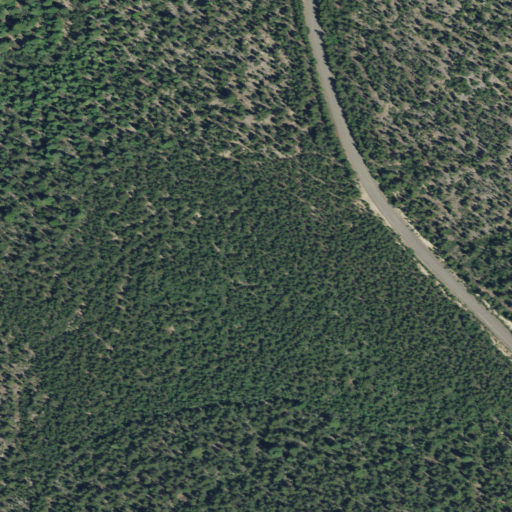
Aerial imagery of mountain in Oregon named Lookout Point containing only evergreen forest